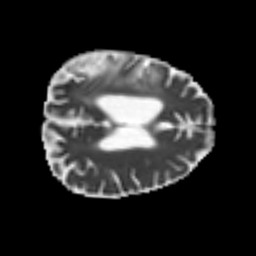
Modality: MD
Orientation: axial
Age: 58
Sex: male
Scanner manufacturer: siemens
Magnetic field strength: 3 T
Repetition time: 4.999 s
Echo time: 0.07946 s